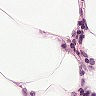
Metastatic tissue present: no